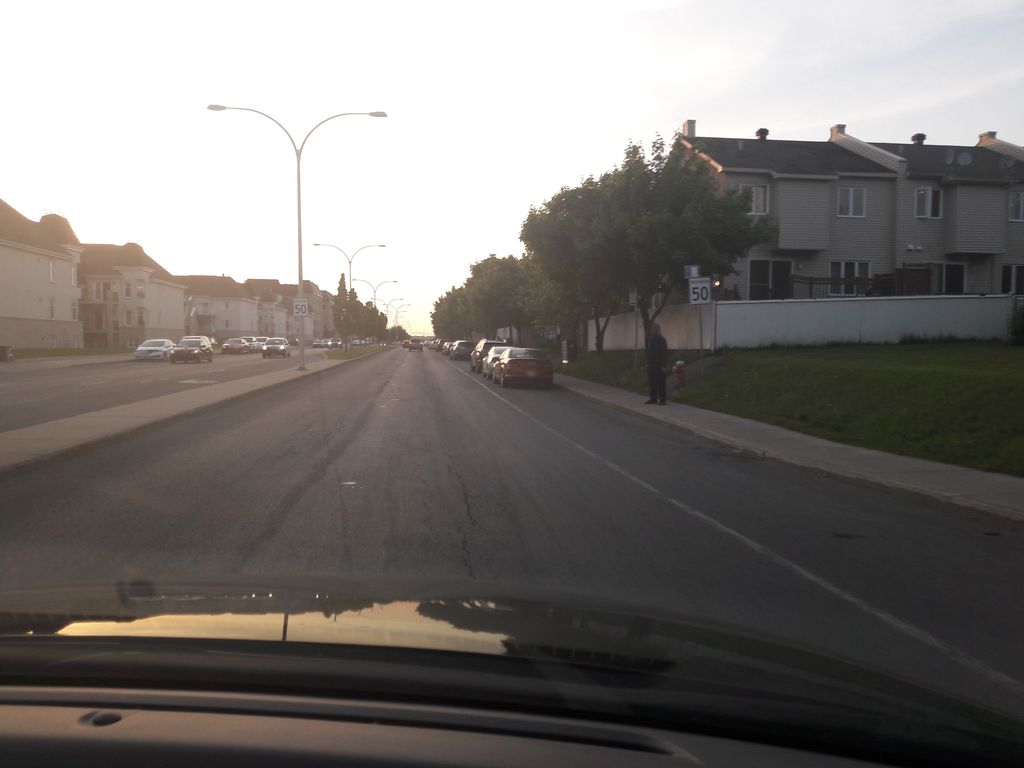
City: montreal